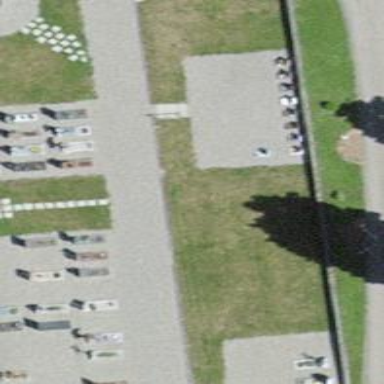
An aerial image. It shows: Cemetery.